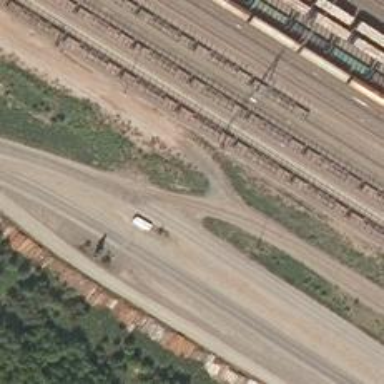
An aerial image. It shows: Railway yard used for servicing trains.